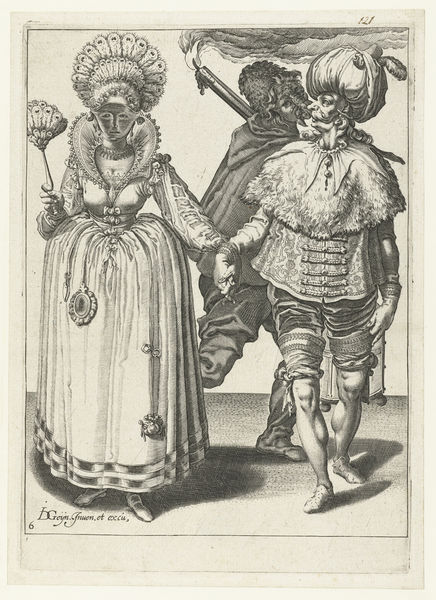
Titel: Een gemaskerd stel en een fakkeldrager
Künstler: Jacob de (II) Gheyn
Standort: Amsterdam
Institution: Rijksmuseum
Schlagwörter: chapeau, robe, paon, fantaisie